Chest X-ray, PA view. Patient: 64 years old, sex M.
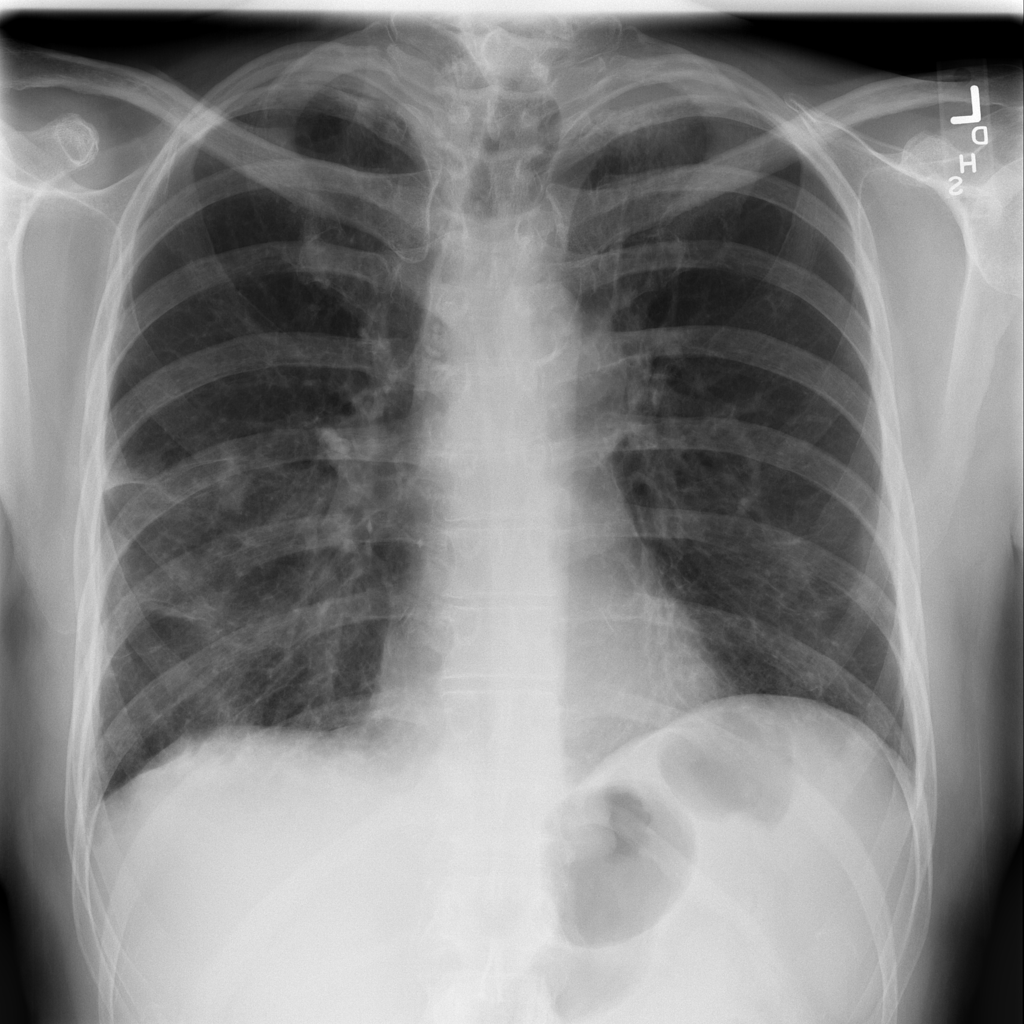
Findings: Infiltration, Pleural_Thickening